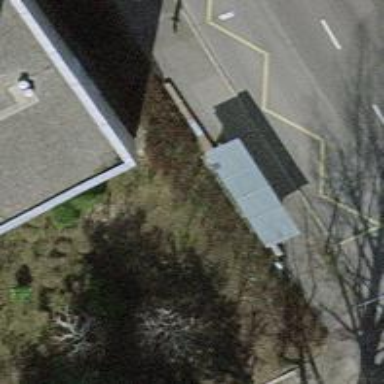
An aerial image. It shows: Bus stop with shelter. It is platform for public transport.